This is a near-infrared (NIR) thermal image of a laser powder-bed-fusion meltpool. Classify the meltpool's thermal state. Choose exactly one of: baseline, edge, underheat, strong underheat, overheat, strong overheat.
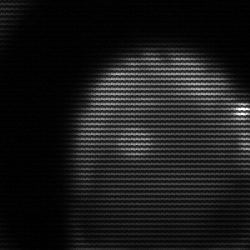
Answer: edge